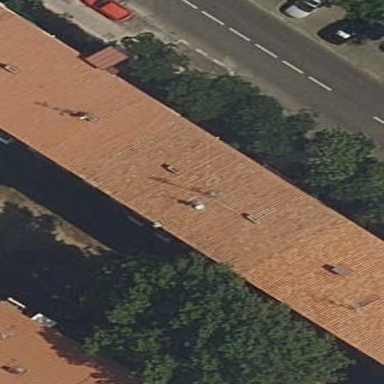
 with the roof oriented along the building."